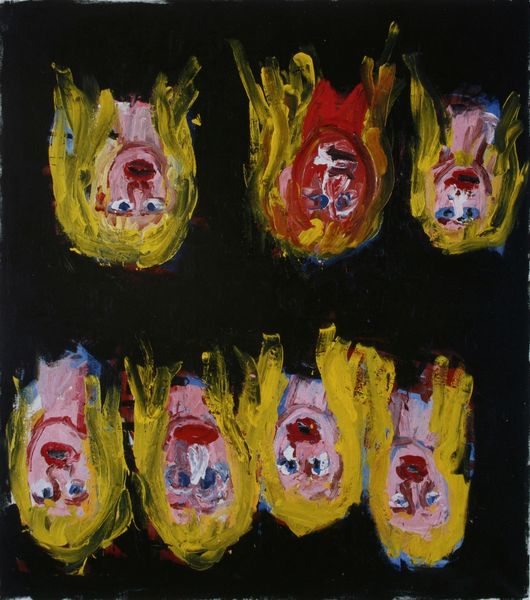
Titel: Sieben mal Paula
Künstler: Georg Baselitz
Standort: Baden-Baden
Institution: Museum Frieder Burda
Schlagwörter: blau, frauen, gelb, mädchen, frau, köpfe, mund, schwarz, rot, blond, gesichter, augen, haare, lippen, nasen, sieben, umgedreht, kopfunter, blutig, clowns, kopfüber, baselitz, umgekehrtt